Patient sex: M
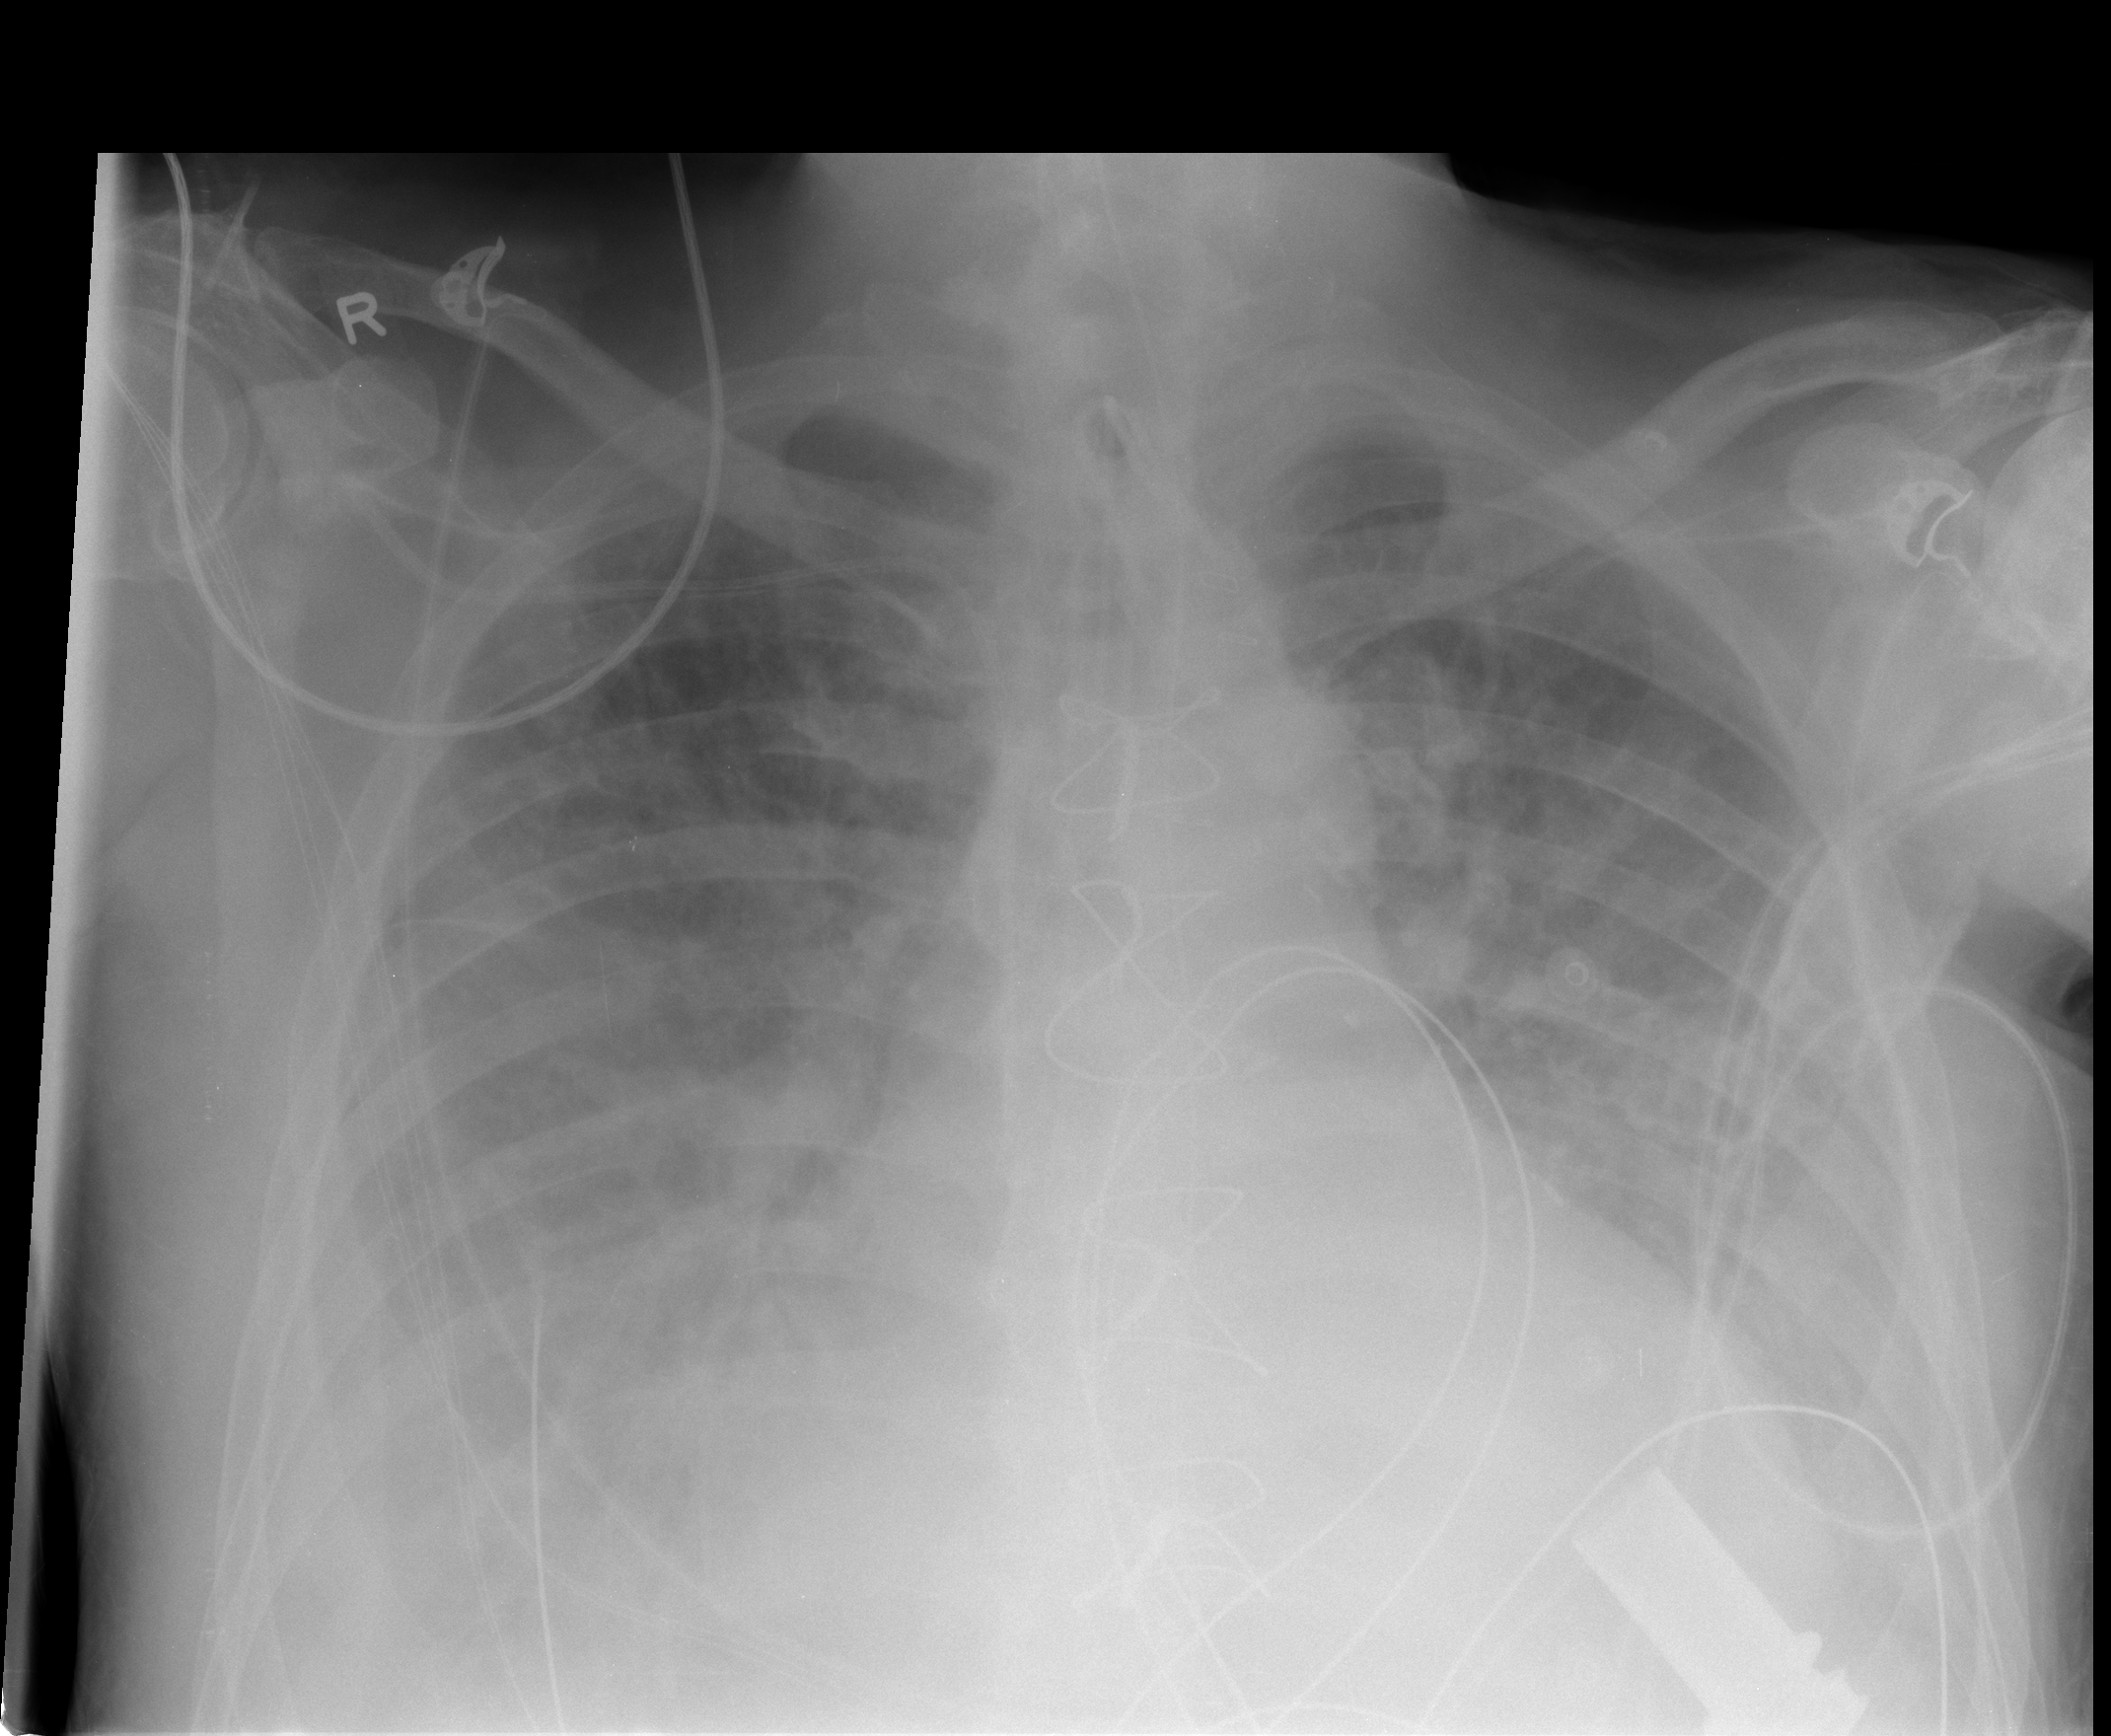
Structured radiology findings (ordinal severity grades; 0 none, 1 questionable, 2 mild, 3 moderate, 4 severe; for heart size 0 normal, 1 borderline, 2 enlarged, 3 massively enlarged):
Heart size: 2
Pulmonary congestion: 3
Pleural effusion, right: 3
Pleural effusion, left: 3
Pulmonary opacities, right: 4
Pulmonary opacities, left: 4
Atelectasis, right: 4
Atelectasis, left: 4